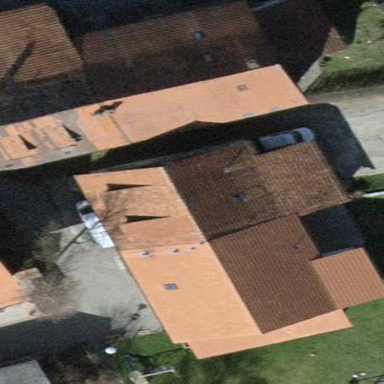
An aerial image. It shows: Detached building with gabled roof.